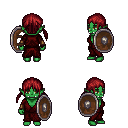
a pixel art fantasy rpg character, female body template, orc, green skin, red robe, metal pants, brunette twin-tailed hairstyle, cloth bracers, shield, four views (front, back, left, right), 2x2 character sprite sheet, small pixel art, hard edges, no anti-aliasing